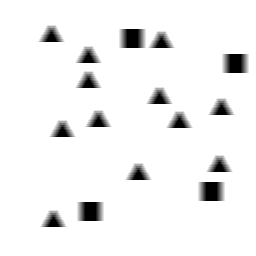
Squares: 4
Triangles: 12
Stars: 0
Total shapes: 16